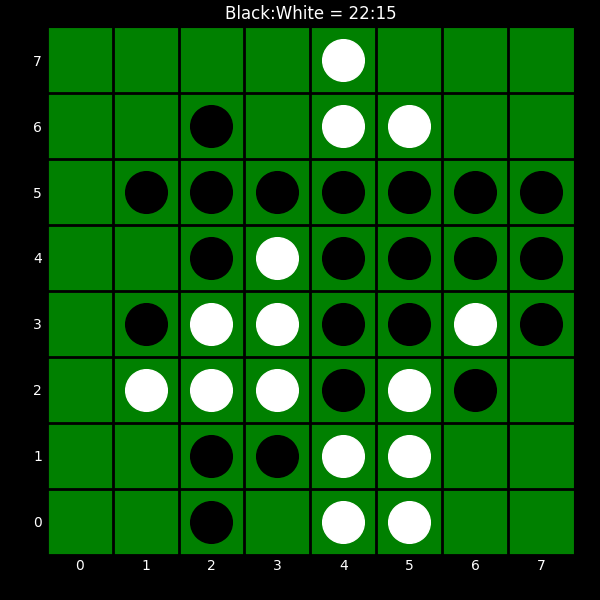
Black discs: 22
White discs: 15